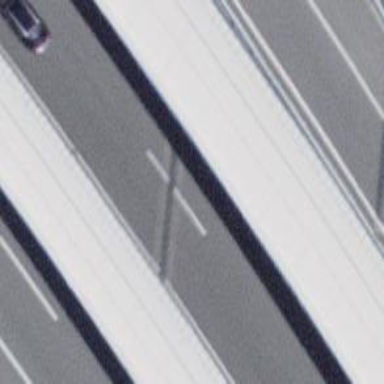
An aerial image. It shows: Asphalt bridge over motorway.